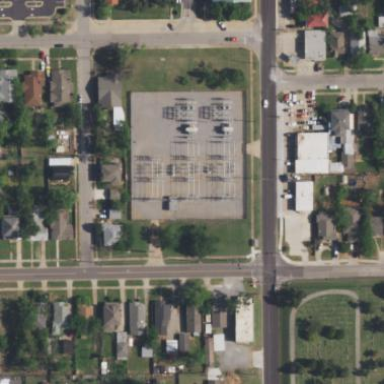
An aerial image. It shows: Substation for power.